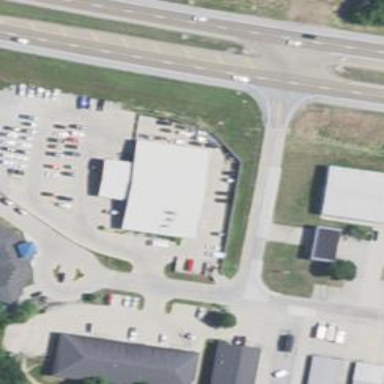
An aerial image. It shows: Car rental service.